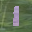
Label: 1